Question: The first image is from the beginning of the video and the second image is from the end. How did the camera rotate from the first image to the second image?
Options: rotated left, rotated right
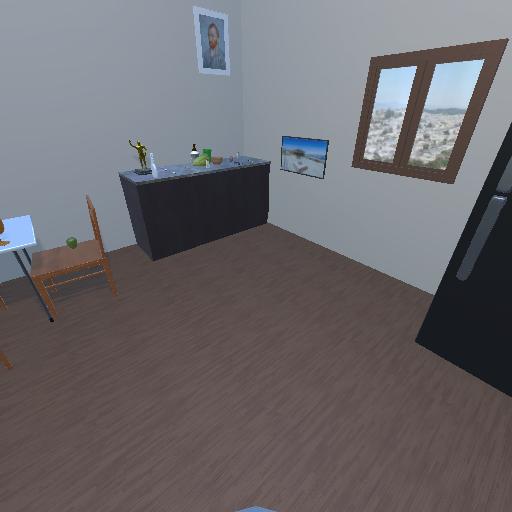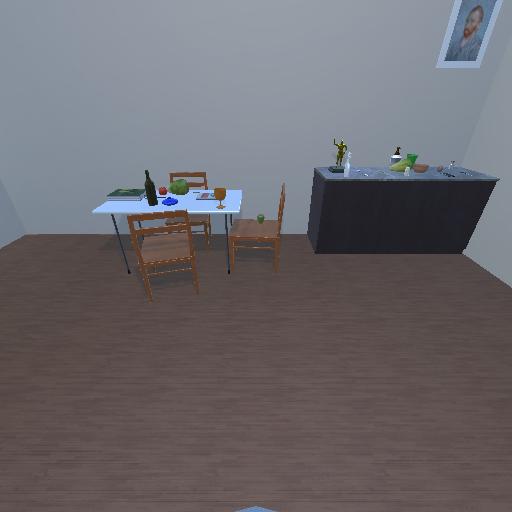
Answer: rotated left